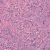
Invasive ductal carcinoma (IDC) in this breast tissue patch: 1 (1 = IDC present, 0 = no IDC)